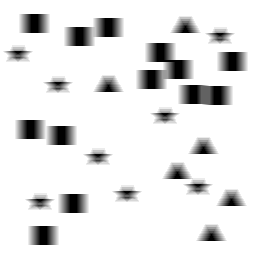
Squares: 13
Triangles: 6
Stars: 8
Total shapes: 27